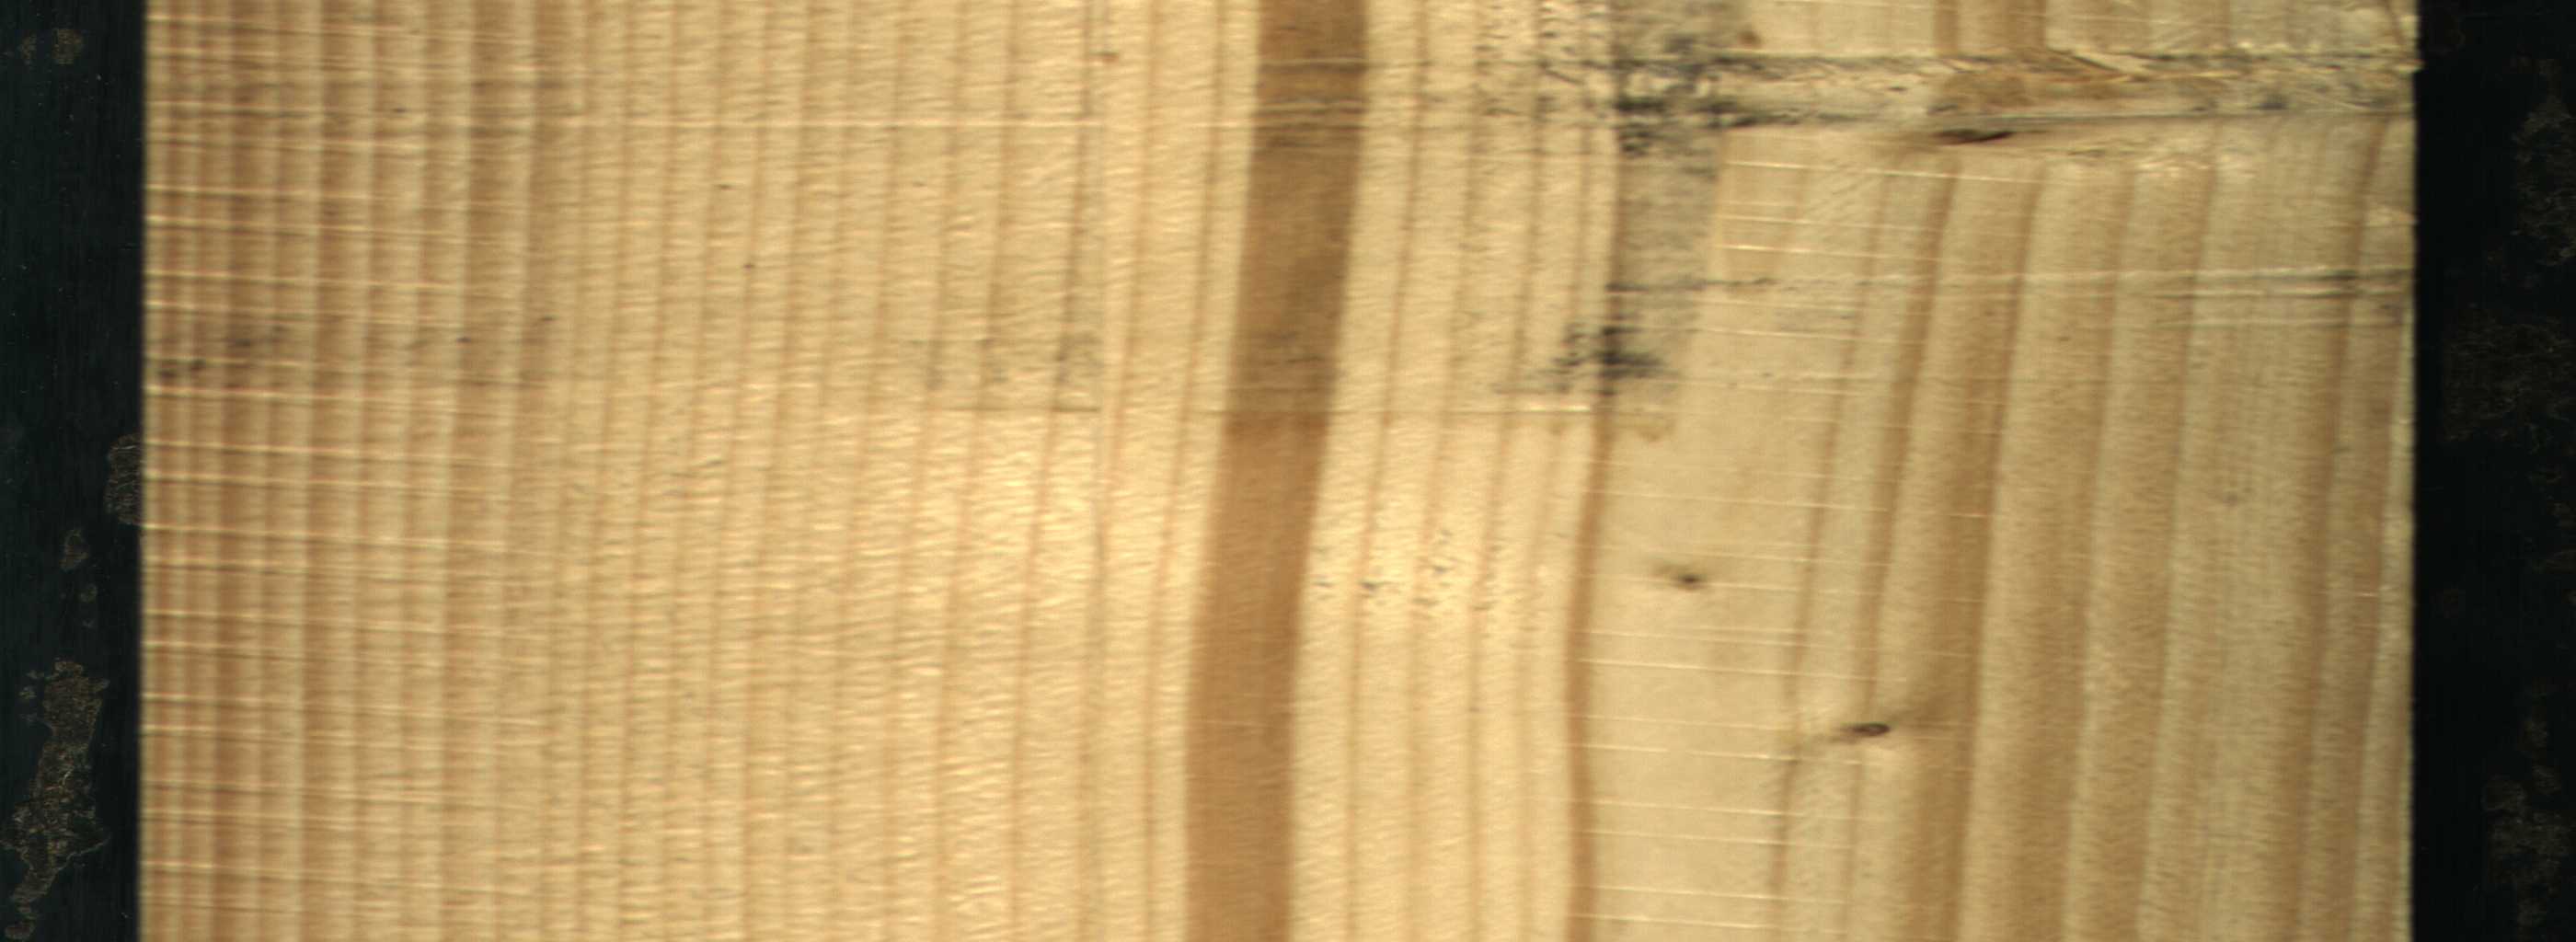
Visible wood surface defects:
Quartzity
Live_Knot
Live_Knot
Live_Knot